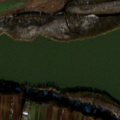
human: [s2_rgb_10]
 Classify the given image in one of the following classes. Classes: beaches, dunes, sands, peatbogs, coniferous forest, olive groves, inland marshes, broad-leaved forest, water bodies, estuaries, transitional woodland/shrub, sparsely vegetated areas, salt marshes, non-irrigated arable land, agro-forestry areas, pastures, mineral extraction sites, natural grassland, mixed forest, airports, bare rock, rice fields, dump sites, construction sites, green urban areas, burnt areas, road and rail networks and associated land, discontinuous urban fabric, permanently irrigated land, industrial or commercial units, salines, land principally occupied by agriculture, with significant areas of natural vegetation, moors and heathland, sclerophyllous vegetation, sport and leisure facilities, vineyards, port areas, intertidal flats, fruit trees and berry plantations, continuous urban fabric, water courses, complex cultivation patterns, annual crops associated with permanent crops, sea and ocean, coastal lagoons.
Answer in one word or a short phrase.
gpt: non-irrigated arable land, broad-leaved forest, transitional woodland/shrub, water courses